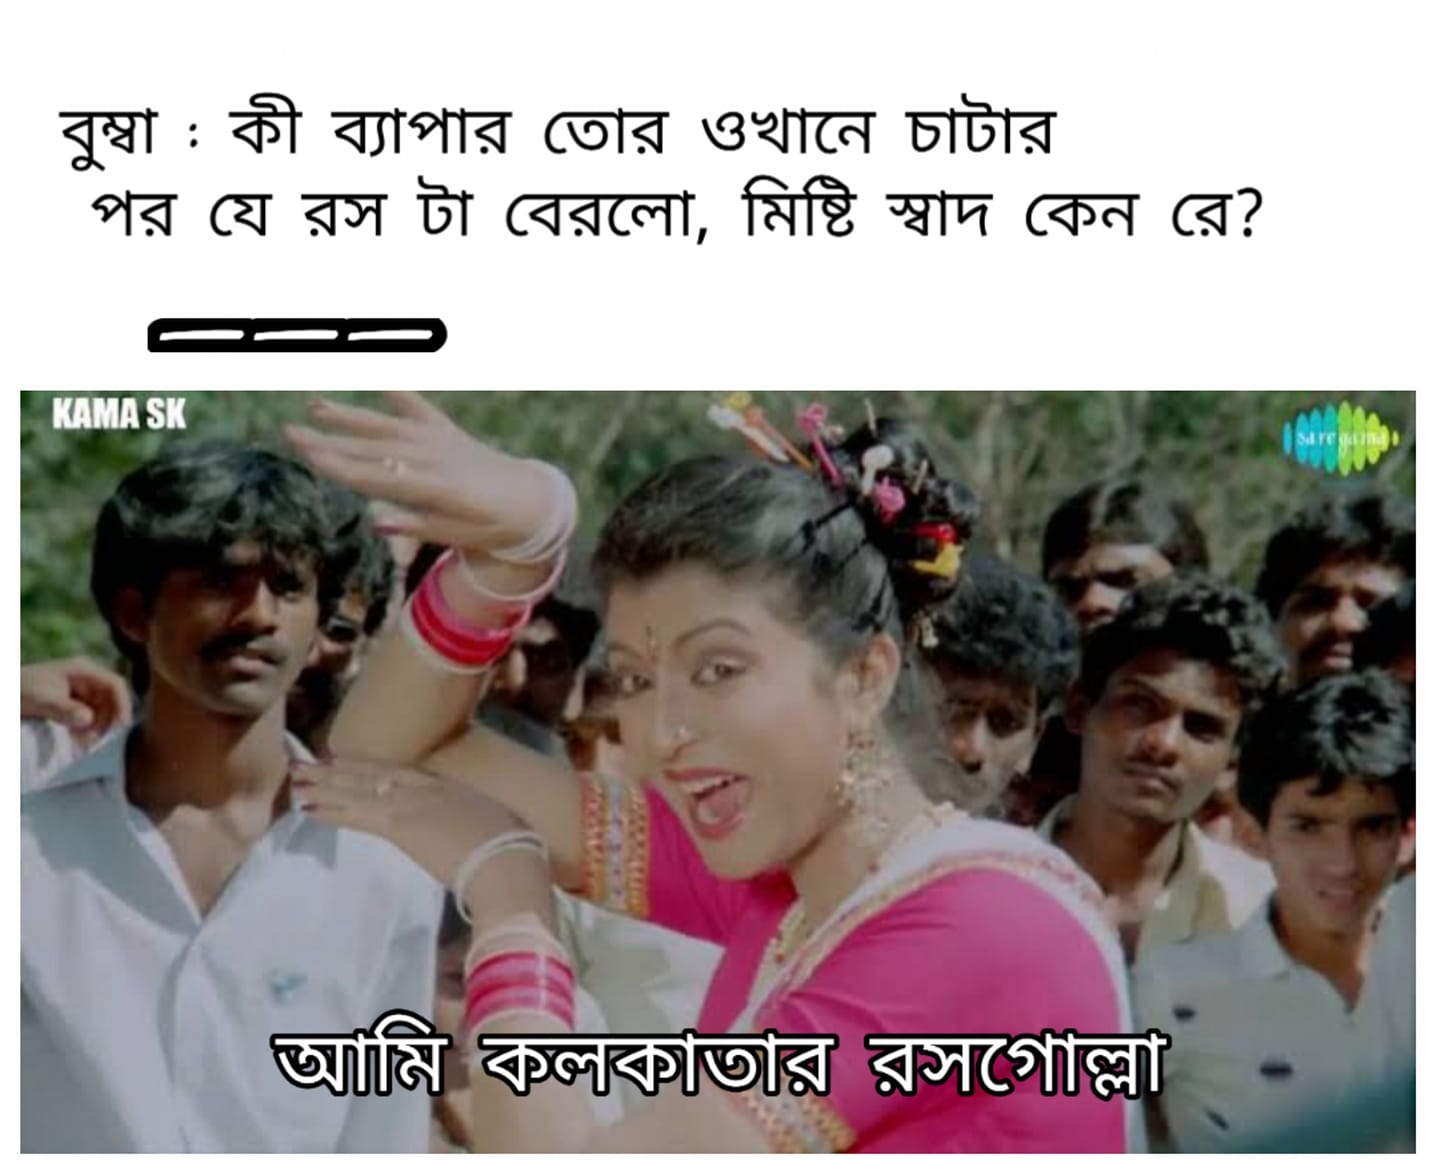
Caption: বুম্বা  কী ব্যাপার তোর ওখানে চাটার পর যে রস টা বেরলো , মিষ্টি স্বাদ কেন রে ?    আমি কলকাতার রসগোল্লা
Label: hate